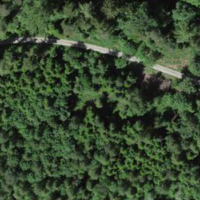
EUNIS habitat code: 41
Species observed at this site:
Angelica sylvestris